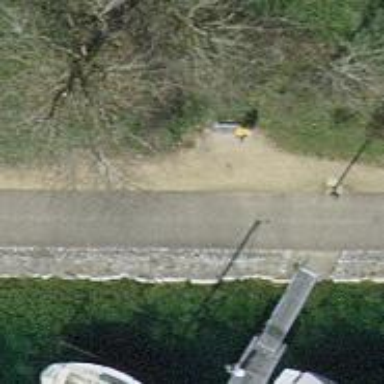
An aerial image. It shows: Bench for seating.